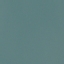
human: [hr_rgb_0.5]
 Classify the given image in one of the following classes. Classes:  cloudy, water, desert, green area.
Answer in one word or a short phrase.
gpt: water